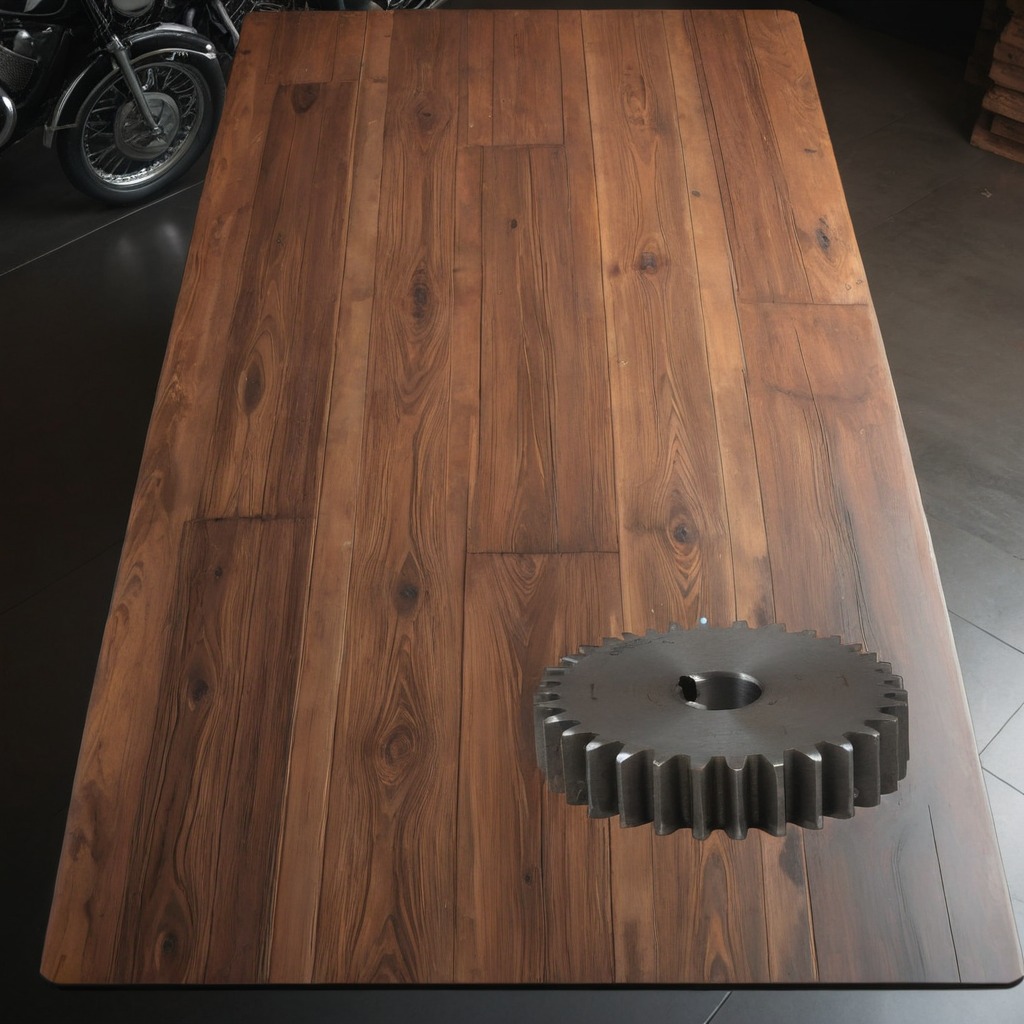
A steel gear with teeth is lying on an oil-spilled wooden table in a vintage motorcycle garage.